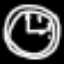
Label: clock